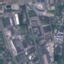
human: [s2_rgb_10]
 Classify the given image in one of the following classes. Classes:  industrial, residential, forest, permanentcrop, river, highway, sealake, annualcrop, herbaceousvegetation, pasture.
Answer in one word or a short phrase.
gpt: Industrial